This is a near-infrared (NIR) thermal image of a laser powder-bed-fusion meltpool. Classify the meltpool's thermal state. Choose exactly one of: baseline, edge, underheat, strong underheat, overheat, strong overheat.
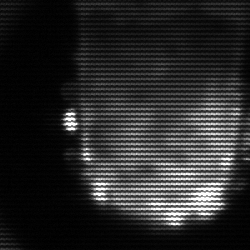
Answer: baseline